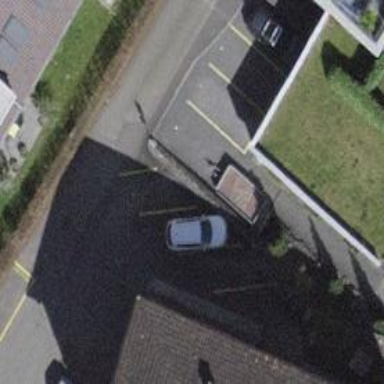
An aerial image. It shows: Street side parking area.